Question: I want to add a UIView to my UIViewController but I want it to be transparent until I decide to create an Oval inside the UIView.
Until I create the oval, I can set my view's alpha to 0 but when I want to add the oval, the background color is still black.
here's what it looks like with a bunch of ovals

In my UIView:
'''
- (void)drawRect:(CGRect)rect
{
[self pushContext];
UIBezierPath *oval = [UIBezierPath bezierPathWithOvalInRect:self.bounds];
[[UIColor redColor] setFill];
[oval fill];
self.opaque = NO;
[self setBackgroundColor:[UIColor clearColor]];
[oval addClip];
[self setBackgroundColor:[UIColor clearColor]];
[self popContext];
}
'''
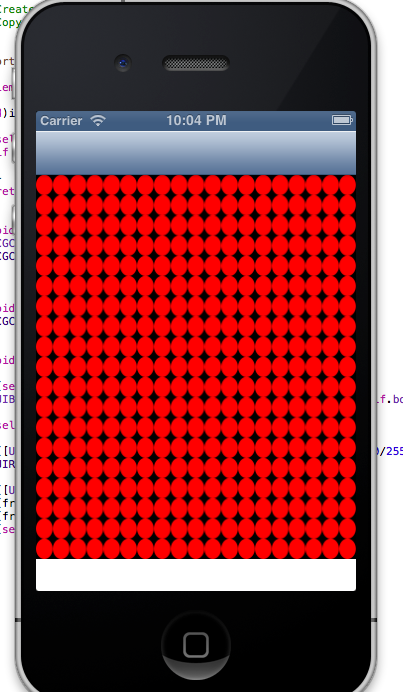
Answer: '''
- (id)initWithFrame:(CGRect)frame
{
self = [super initWithFrame:frame];
if (self) {
// Initialization code
self.opaque = NO;
}
return self;
}
- (void)drawRect:(CGRect)rect
{
[[UIColor colorWithRed:1.0 green:1.0 blue:1.0 alpha:0.0] setFill];
UIRectFill(rect);
[self pushContext];
UIBezierPath *oval = [UIBezierPath bezierPathWithOvalInRect:self.bounds];
[[UIColor redColor] setFill];
[oval fill];
[oval addClip];
[self popContext];
}
'''